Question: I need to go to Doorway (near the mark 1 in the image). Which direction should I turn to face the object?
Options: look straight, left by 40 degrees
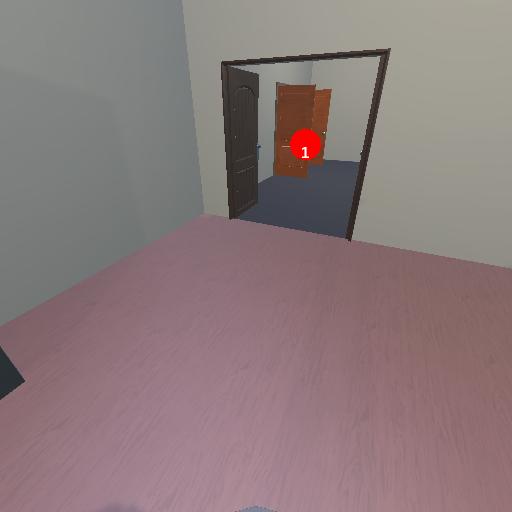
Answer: look straight